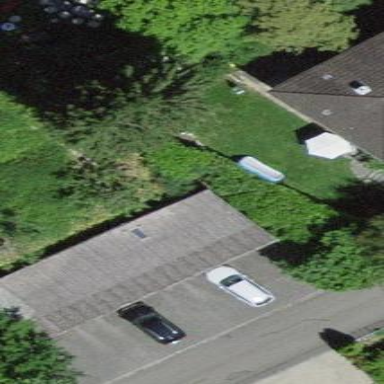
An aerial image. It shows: Garages with flat roofs.